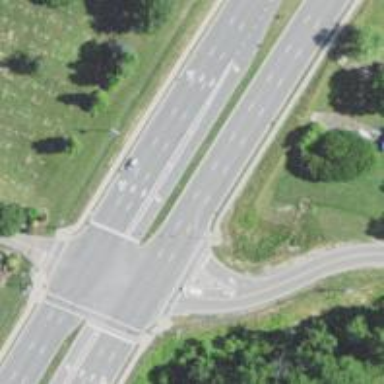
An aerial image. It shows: Marked road crossing.